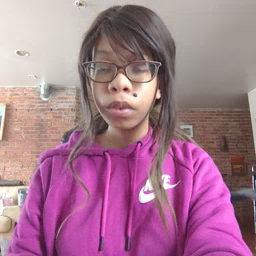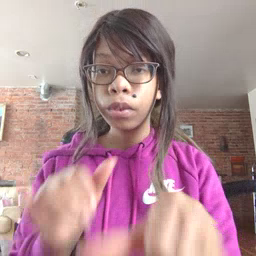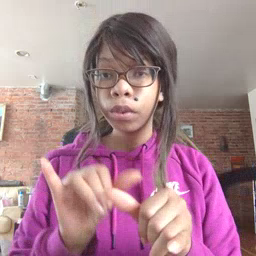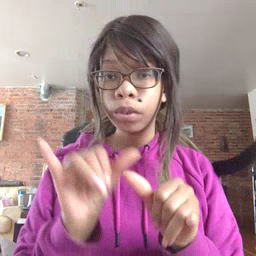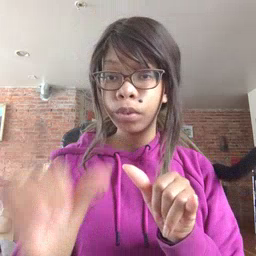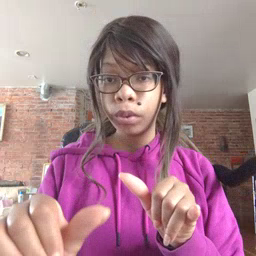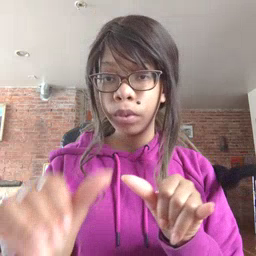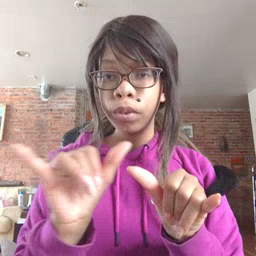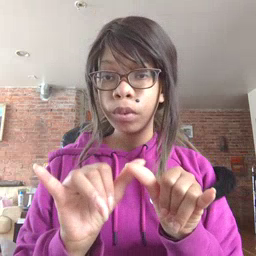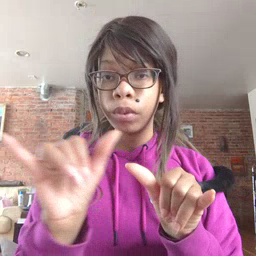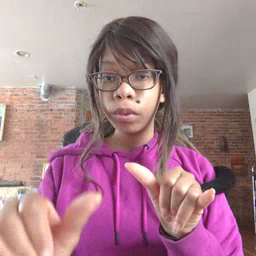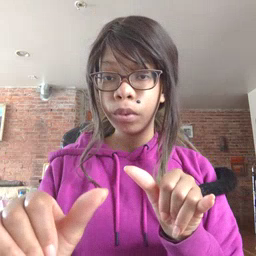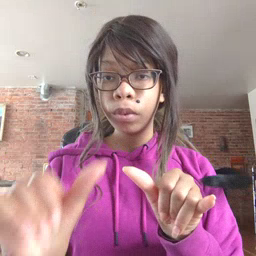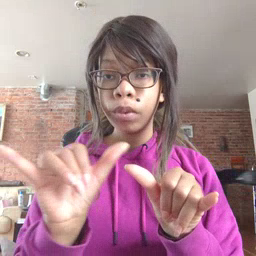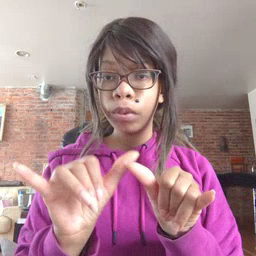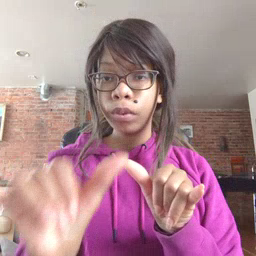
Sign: stay